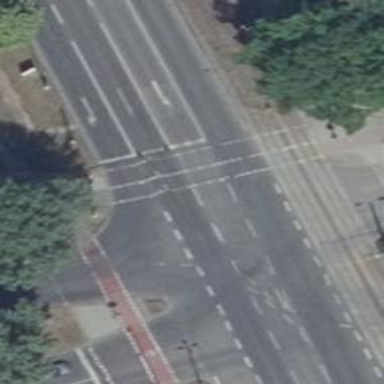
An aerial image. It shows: Traffic signals at road crossing.